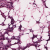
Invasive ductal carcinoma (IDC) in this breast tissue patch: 1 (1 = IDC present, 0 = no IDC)